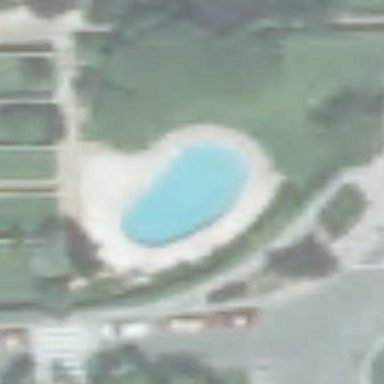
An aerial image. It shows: Swimming pool located in leisure land.